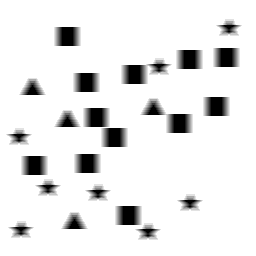
Squares: 12
Triangles: 4
Stars: 8
Total shapes: 24